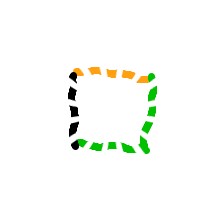
Shape: square